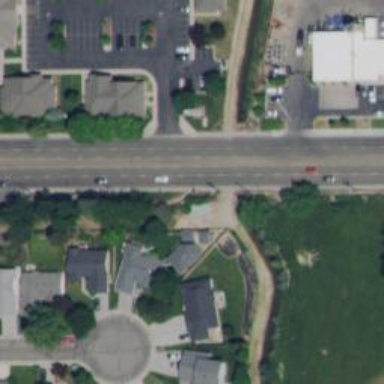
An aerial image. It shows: Unmarked road crossing.